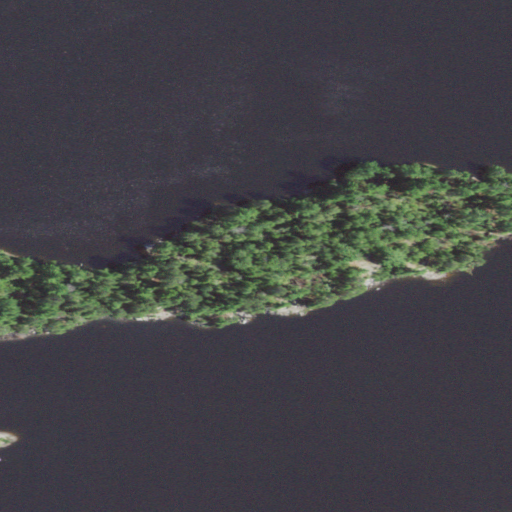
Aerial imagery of island in Minnesota named Seven Sisters Islands containing open water, mixed forest, woody wetlands, evergreen forest, herbaceous wetlands, and grassland